Field crop: maize
Growth stage: 1
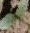
Species: datura